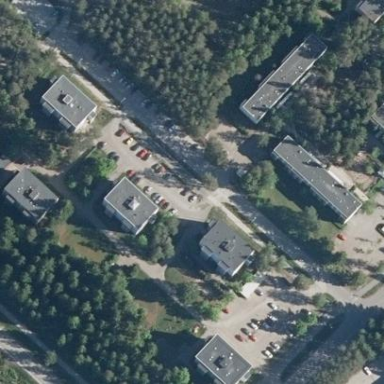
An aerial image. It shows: Parking area with fine gravel surface.